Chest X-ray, PA view. Patient: 39 years old, sex M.
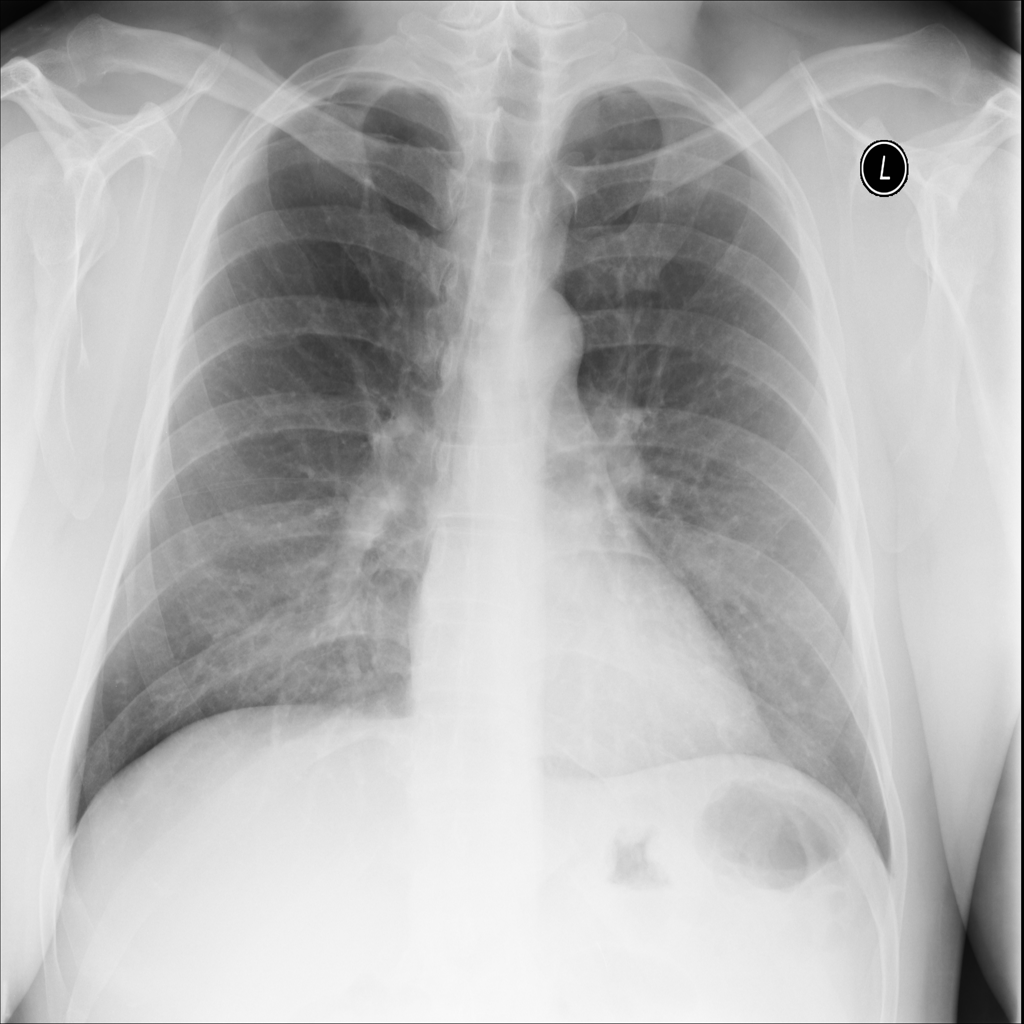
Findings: No Finding